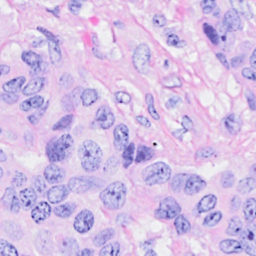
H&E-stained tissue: Breast